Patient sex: M
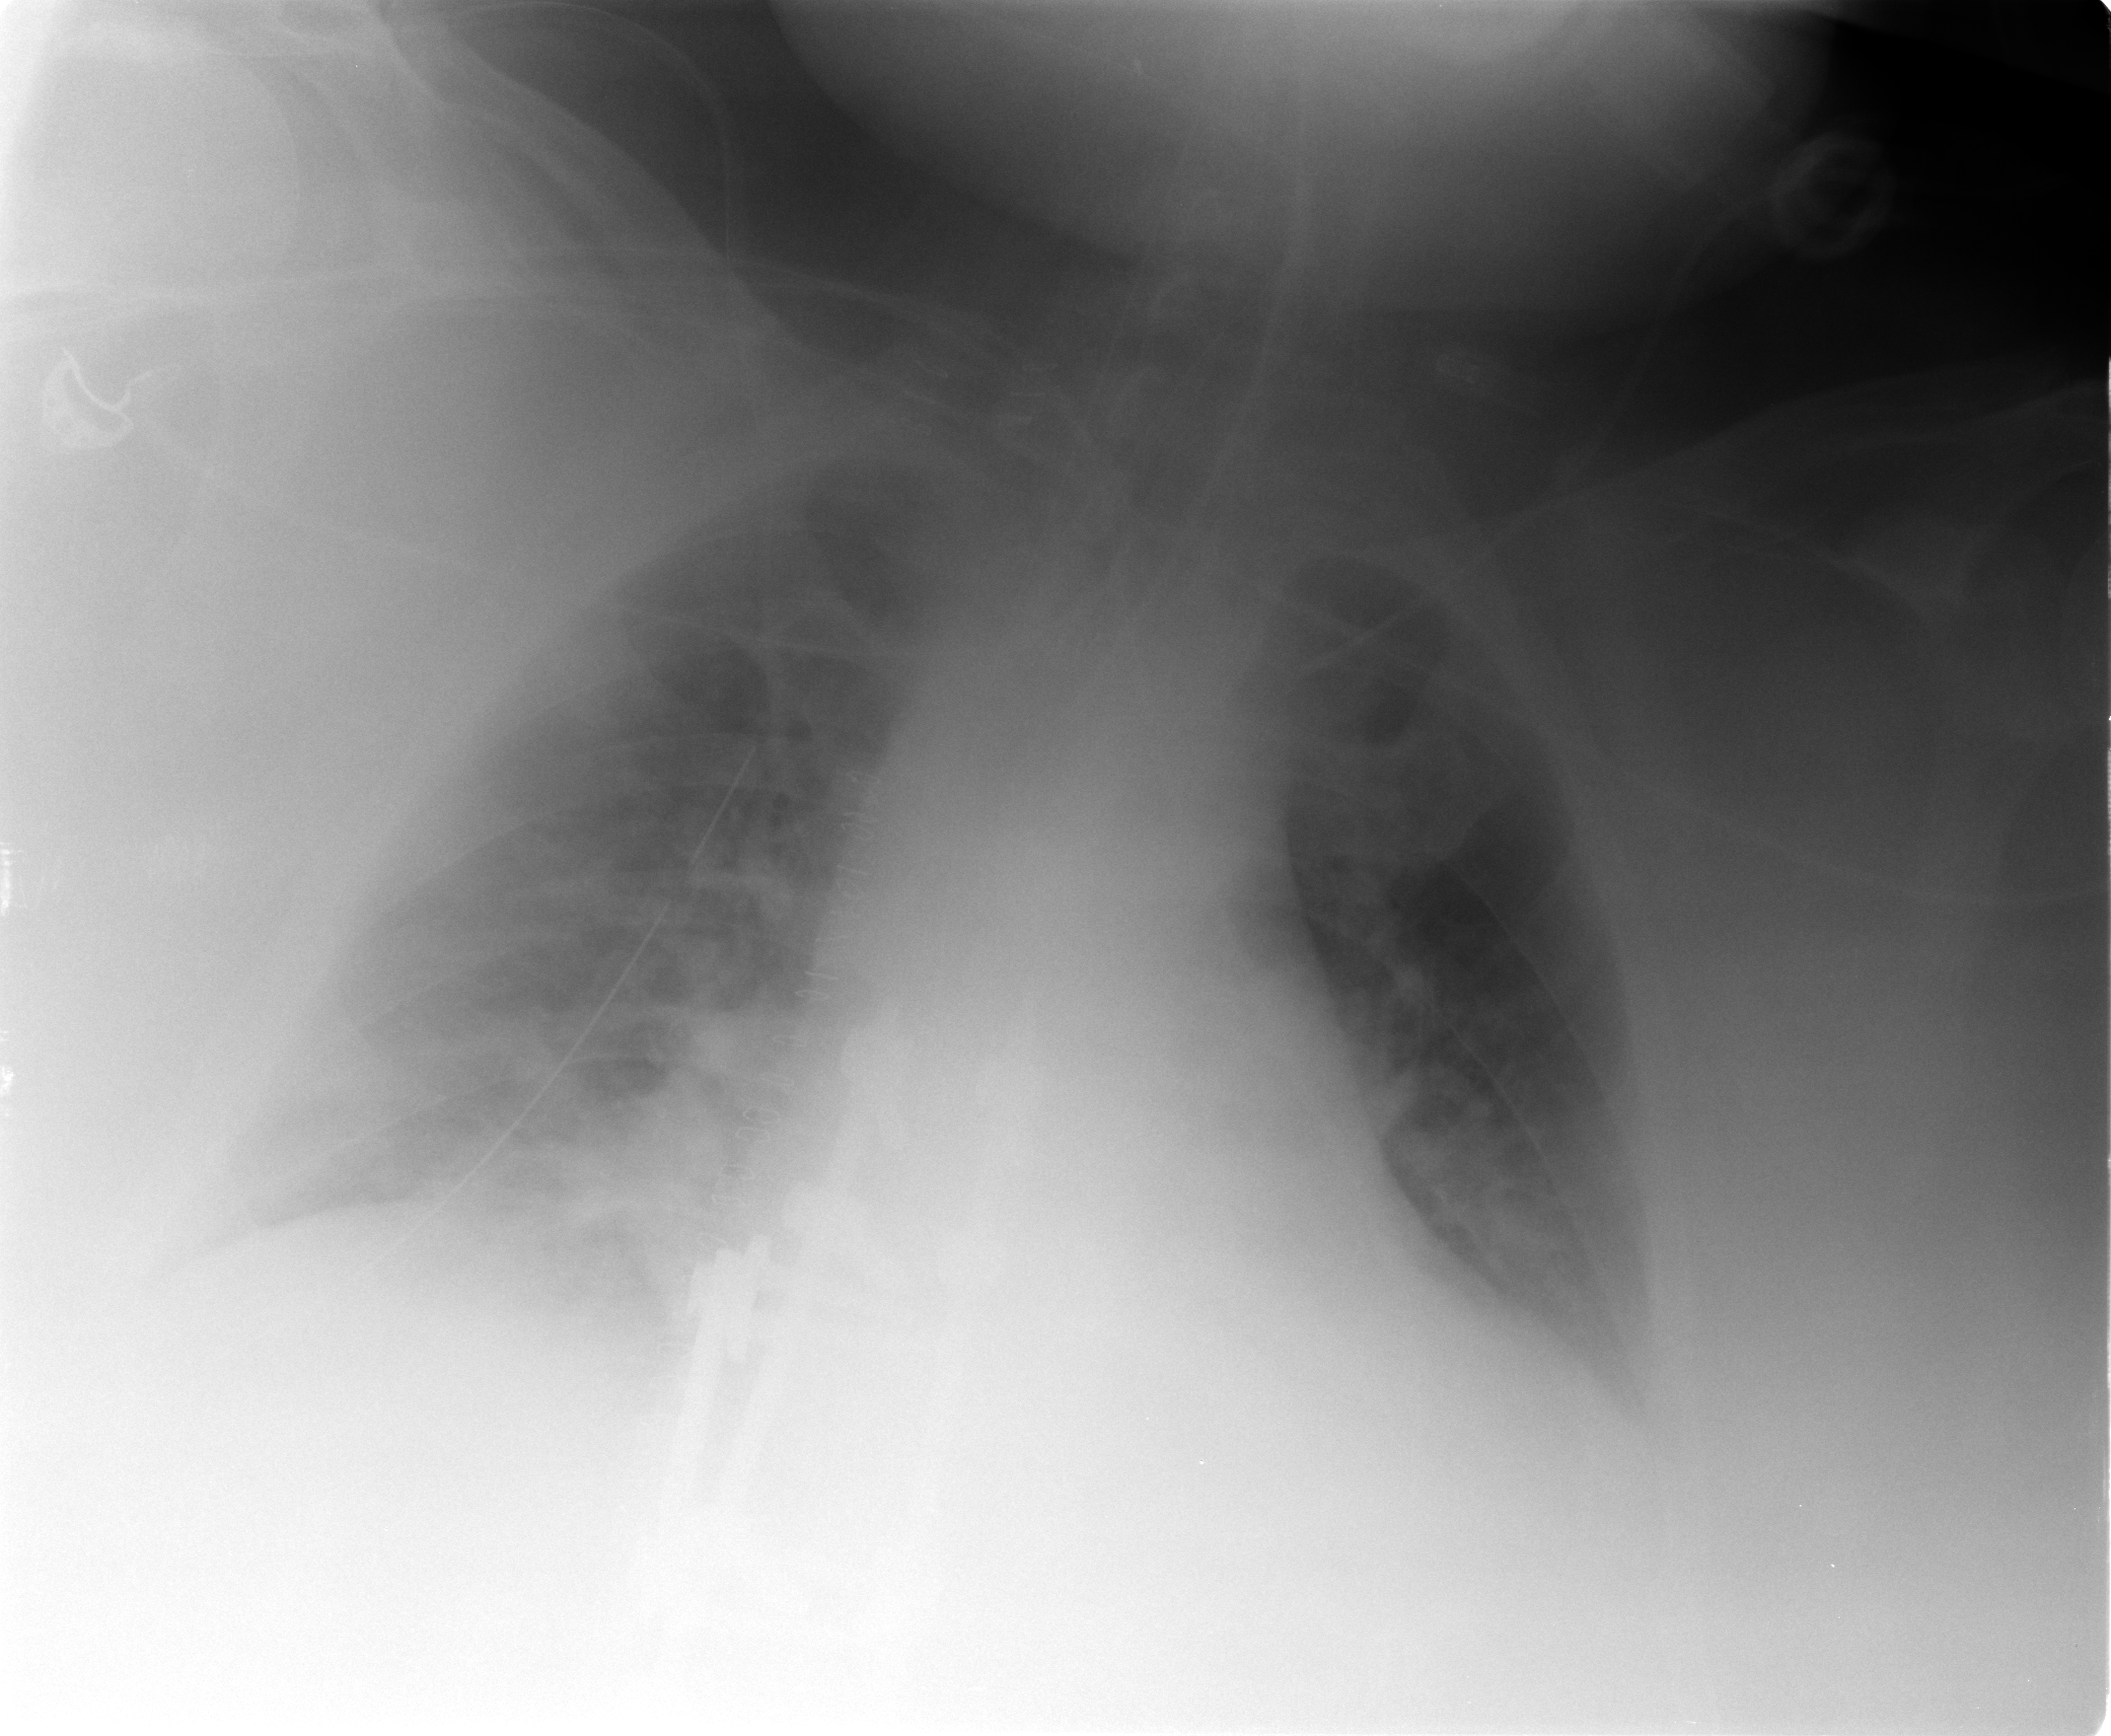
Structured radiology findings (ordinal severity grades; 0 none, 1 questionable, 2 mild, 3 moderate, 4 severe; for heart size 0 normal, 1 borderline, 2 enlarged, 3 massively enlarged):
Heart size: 2
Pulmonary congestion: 2
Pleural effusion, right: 1
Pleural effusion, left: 2
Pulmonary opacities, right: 0
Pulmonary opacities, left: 0
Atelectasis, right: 2
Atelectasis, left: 2